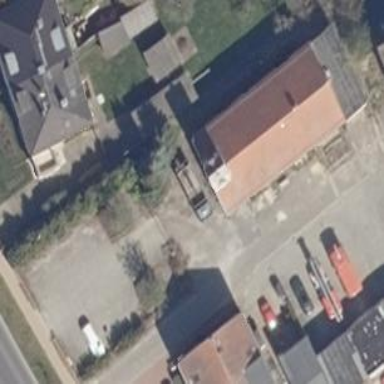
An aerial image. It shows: Fire station.